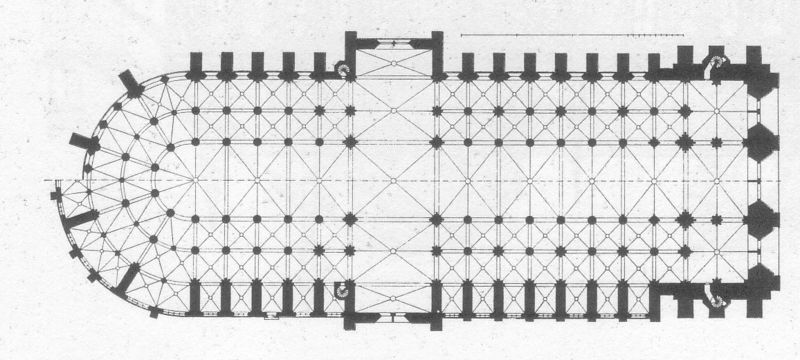
Titel: Notre Dame (Grundriß)
Standort: Paris
Institution: Notre Dame
Schlagwörter: weiß, fenster, grau, paris, pfeiler, schwarz, skizze, stützen, säulen, tür, zeichnung, anlage, dame, gebäude, architektur, innenraum, kirche, gotik, turm, schiff, schiffe, ansicht, bogen, fassade, grafik, linien, platz, empore, joche, treppen, architecture, blue, church, columns, religious, white, black, gray, grey, old, theatre, windows, symmetrie, pattern, brown, floor, plant, striche, tor, halle, punkte, eingang, eingänge, stütze, umgang, gewölbe, kreuz, türme, dom, kreuzung, groß, schnitt, schwarzweiss, entwurf, altar, hauptschiff, kathedrale, langhaus, portal, kirchenschiff, kreuzrippe, kreuzrippengewölbe, öffnung, mittelschiff, kreuze, portale, chartres, gotisch, kreuzgewölbe, kreuzgratgewölbe, querhaus, reims, seitenschiff, apsis, boat, building, house, landscape, ship, chor, roof, plan, entrance, path, drawing, tpr, oval, joch, dots, line, sketch, streben, pfeile, door, person, archivolte, riss, grundriss, bauwerk, notre dame, architekturzeichnung, maßstab, bauzeichnung, genäude, polygon, archway, design, doors, section, vorhalle, kapellen, seitenschiffe, vierung, vierungsturm, längsschiff, querschiff, strebewerk, westtürme, apse, cathedral, nave, chorumgang, draft, floor plan, groundplan, pews, square, walls, maß, durchfenstert, kirchenbau, cross section, gate, plans, scale, strebepfeiler, construction, entry, dot, ground, geometric, map, notre, architketur, gothic, religion, squares, unvollständig, circle, circles, lines, fünfarmig, structure, umgangschor, chöre, round, system, geometry, geometrical, stars, beams, curves, chart, diagram, guide, schematic, europe, triangle, rundchor, katedrale, basilika, printed, kathetrale, machine, plane, masstagb, oche, pilgerkirche, quersssschiff, radialabschluss, umgänge, gates, kreuzbogen, konstruiert, unterbrochenes ebenmaß, kirchenschiffe, geometrie, blueprint, rooms, pillars, 2 eingänge, mehrere fenster, kirchengrundriss, curve, seating, layout, blueprints, x, fierung, architekt, gotik#, seitenportal, supports, chorumhang, dashed lines, plot, many pillars, colzmns, arhcitecture, rolelr coaster, cathetral, ribbing, geometru